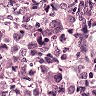
Metastatic tissue present: yes